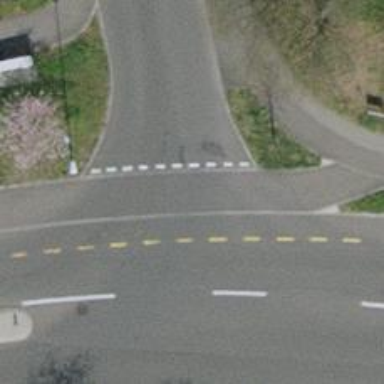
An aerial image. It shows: Unmarked road crossing.